Question: Whenever I have content that expands the page height, a scrollbar appears on my rendered website. However, the scrollbar pushes my content to the left by the width of the scroll bar so when I navigate to a page where the height is less then the page height, there's a noticeable jump as the page width resizes. Is it possible to have the scrollbar sit on top of all my html content? Similar to how scrolling works in Chrome on iOS.
Ideally a css property like 'overflow:absolute' where the scrollbar appears and the content isn't clipped would be the best but I know that doesn't exist.
EDIT:
In the image below, you can see that the scrollbar has a white background and has pushed my html content to the left. What I want is the html content to be underneath the scrollbar, as if the scrollbar had absolute positioning to the right.

I conferred with one of my colleagues who's running the same version of chrome as I am and his scrollbar does exactly what I want. Maybe AB testing on Google's part?
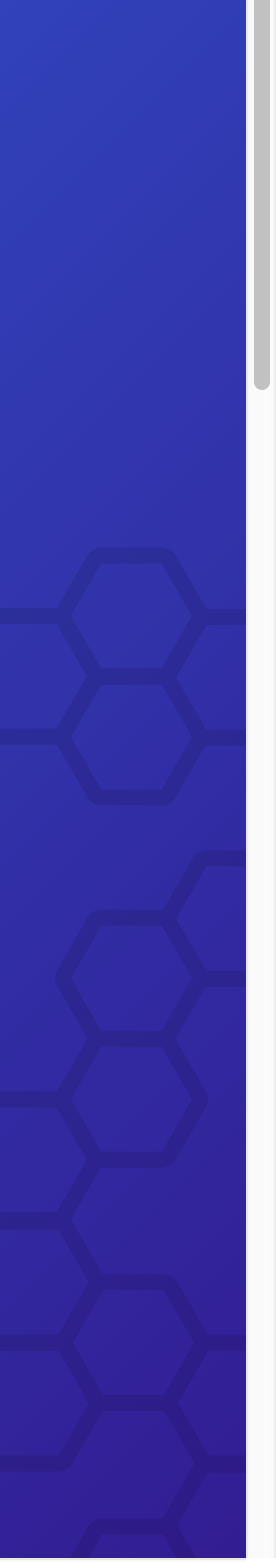
Answer: There is no reliable cross-browser way to do what you're looking for.
Different browsers handle the scrollbar differently -- some (including Safari and some versions of Chrome) already do exactly what you want, most others enforce a particular background-color and width for the scrollbar (not always the same width) and push the content over to make room. Any negative-margin or width-greater-than-100% trickery will either not work at all or will put some of your content underneath a non-transparent scrollbar in many browsers (and offscreen in others).
If the 'jump' when the scrollbar appears is too distracting, you can force the scrollbar to always be present with 'overflow-y:scroll'.